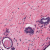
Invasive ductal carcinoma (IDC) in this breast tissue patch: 0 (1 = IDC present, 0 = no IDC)